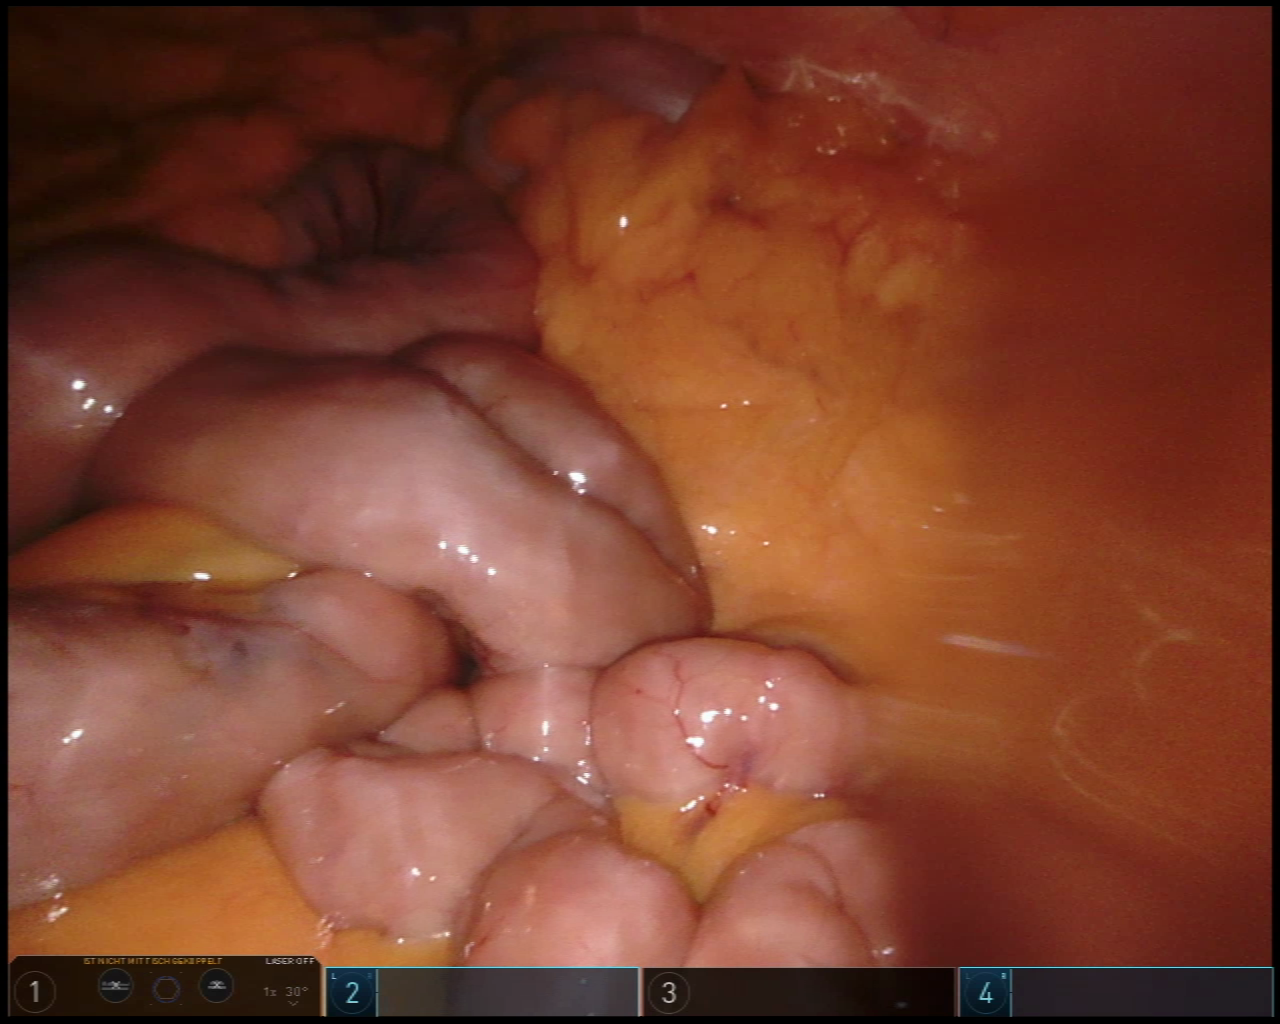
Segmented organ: small_intestine
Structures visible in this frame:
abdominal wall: no
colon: yes
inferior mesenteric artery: no
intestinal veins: no
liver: no
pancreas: no
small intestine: yes
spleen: no
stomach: no
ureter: no
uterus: no
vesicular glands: no